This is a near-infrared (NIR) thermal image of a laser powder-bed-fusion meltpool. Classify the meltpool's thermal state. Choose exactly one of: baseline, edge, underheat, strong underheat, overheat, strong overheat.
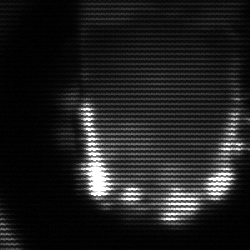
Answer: baseline